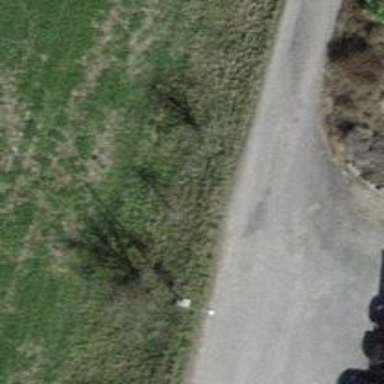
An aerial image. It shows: Well-maintained track road of grade 1.